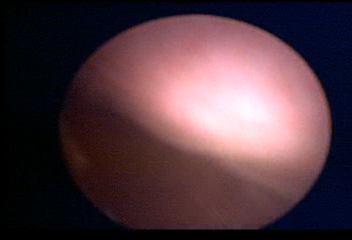
Modality: WLC
Class: Normal mucosa
Bladder cancer association: No